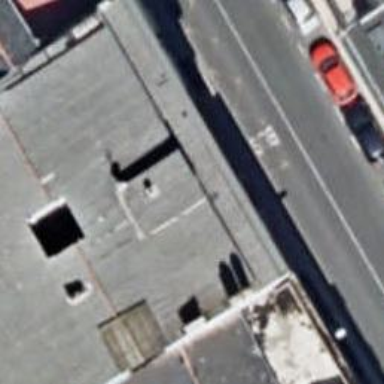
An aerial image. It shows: Asphalt pedestrian alley passing through building tunnel.